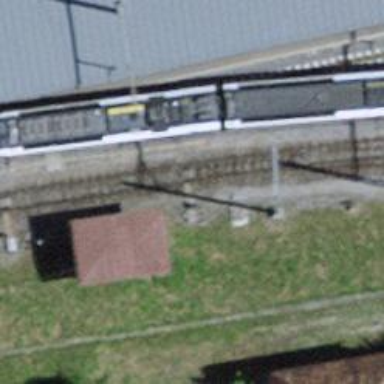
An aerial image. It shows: Narrow-gauge railway siding with electrified contact line.